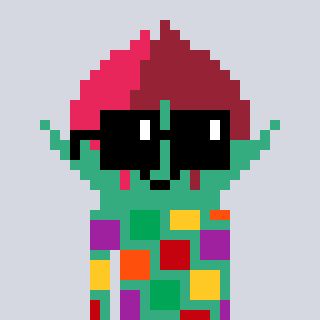
a pixel art character with square black sunglasses, a rosebud-shaped head and a teal-colored body on a cool background